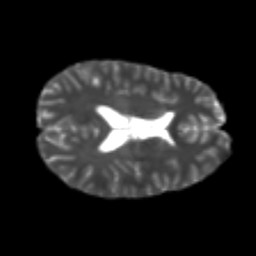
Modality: T2w
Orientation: axial
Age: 20
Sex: male
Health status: healthy
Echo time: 0.074 s